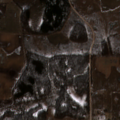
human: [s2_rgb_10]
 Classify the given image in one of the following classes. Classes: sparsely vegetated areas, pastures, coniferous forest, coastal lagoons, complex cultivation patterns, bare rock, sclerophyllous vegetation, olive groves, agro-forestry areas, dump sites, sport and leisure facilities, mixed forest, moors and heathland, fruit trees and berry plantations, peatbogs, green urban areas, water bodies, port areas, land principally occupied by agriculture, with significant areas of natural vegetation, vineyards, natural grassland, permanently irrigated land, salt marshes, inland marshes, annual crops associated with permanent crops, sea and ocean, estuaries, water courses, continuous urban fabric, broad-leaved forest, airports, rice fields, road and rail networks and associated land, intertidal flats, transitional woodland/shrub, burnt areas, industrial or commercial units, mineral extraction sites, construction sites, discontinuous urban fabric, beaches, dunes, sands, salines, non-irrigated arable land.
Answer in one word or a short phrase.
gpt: non-irrigated arable land, land principally occupied by agriculture, with significant areas of natural vegetation, broad-leaved forest, transitional woodland/shrub